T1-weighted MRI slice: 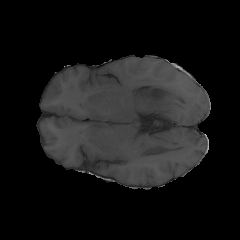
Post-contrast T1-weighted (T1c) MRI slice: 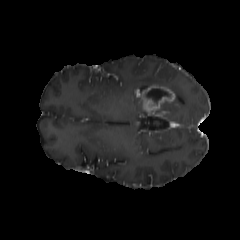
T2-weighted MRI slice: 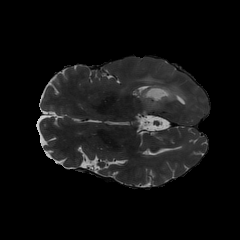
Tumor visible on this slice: yes